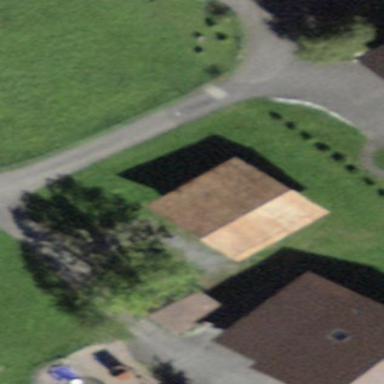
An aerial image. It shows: Rural barn.